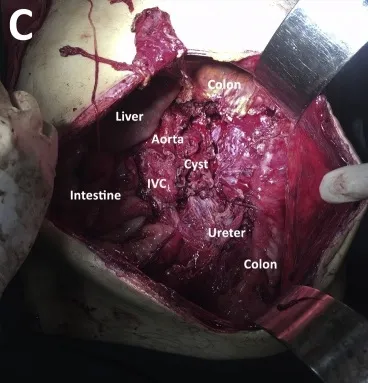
Intra-operative view of the cyst showing its huge size, and ,some of its septa.
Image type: medical_photograph (other_medical_photograph)